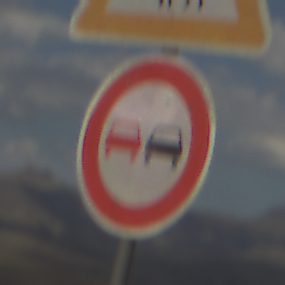
Verkehrszeichen: Ueberholverbot
Zusatzzeichen oben: ViehtriebRechts
Umgebung: Outdoor, Nature
Tageszeit: Midday
Wetter: PartlyCloudy
Licht: Natural
Jahreszeit: NotSpecified
Kontrast: LowContrast